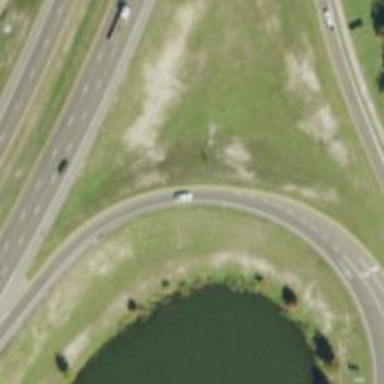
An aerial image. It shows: Folded diamond junction on motorway link.